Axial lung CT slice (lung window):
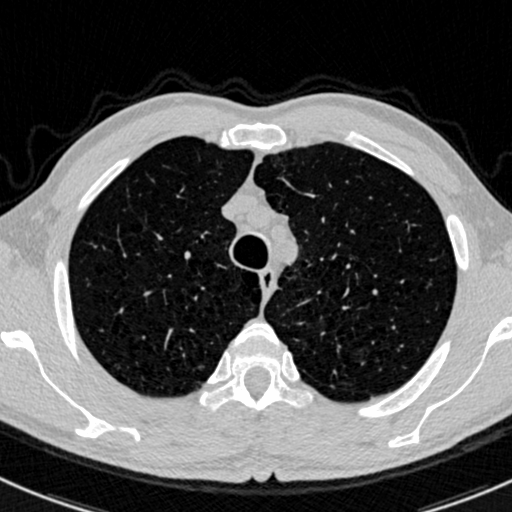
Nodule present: no